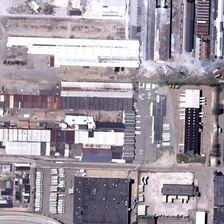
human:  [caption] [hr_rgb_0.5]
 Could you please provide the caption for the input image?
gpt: many buildings are in an industrial area .

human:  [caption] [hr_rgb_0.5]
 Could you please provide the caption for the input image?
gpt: many buildings are in an industrial area .

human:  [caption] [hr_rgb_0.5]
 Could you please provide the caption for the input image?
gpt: there are many waste lands in the industrial region .

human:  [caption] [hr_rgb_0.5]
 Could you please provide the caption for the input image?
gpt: there are many waste lands in the industrial region .

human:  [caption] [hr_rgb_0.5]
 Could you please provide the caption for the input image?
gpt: many buildings are in an industrial area .